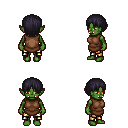
a pixel art fantasy rpg character, female body template, orc, green skin, brown tunic, gold greaves, raven plain hairstyle, four views (front, back, left, right), 2x2 character sprite sheet, small pixel art, hard edges, no anti-aliasing